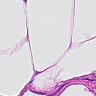
Metastatic tissue present: no